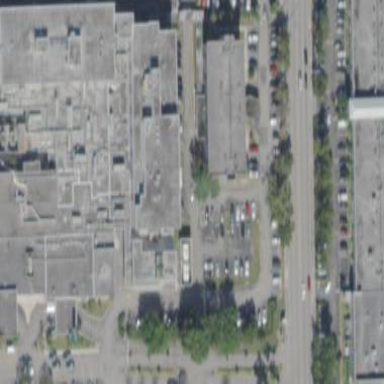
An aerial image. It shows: Hospital building providing healthcare services.